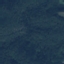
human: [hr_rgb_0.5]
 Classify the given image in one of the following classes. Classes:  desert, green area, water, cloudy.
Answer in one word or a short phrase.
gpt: green area